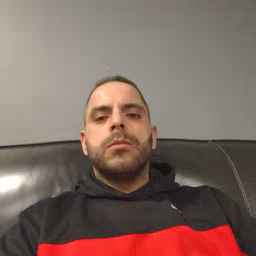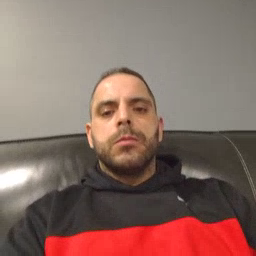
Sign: where